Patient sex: M
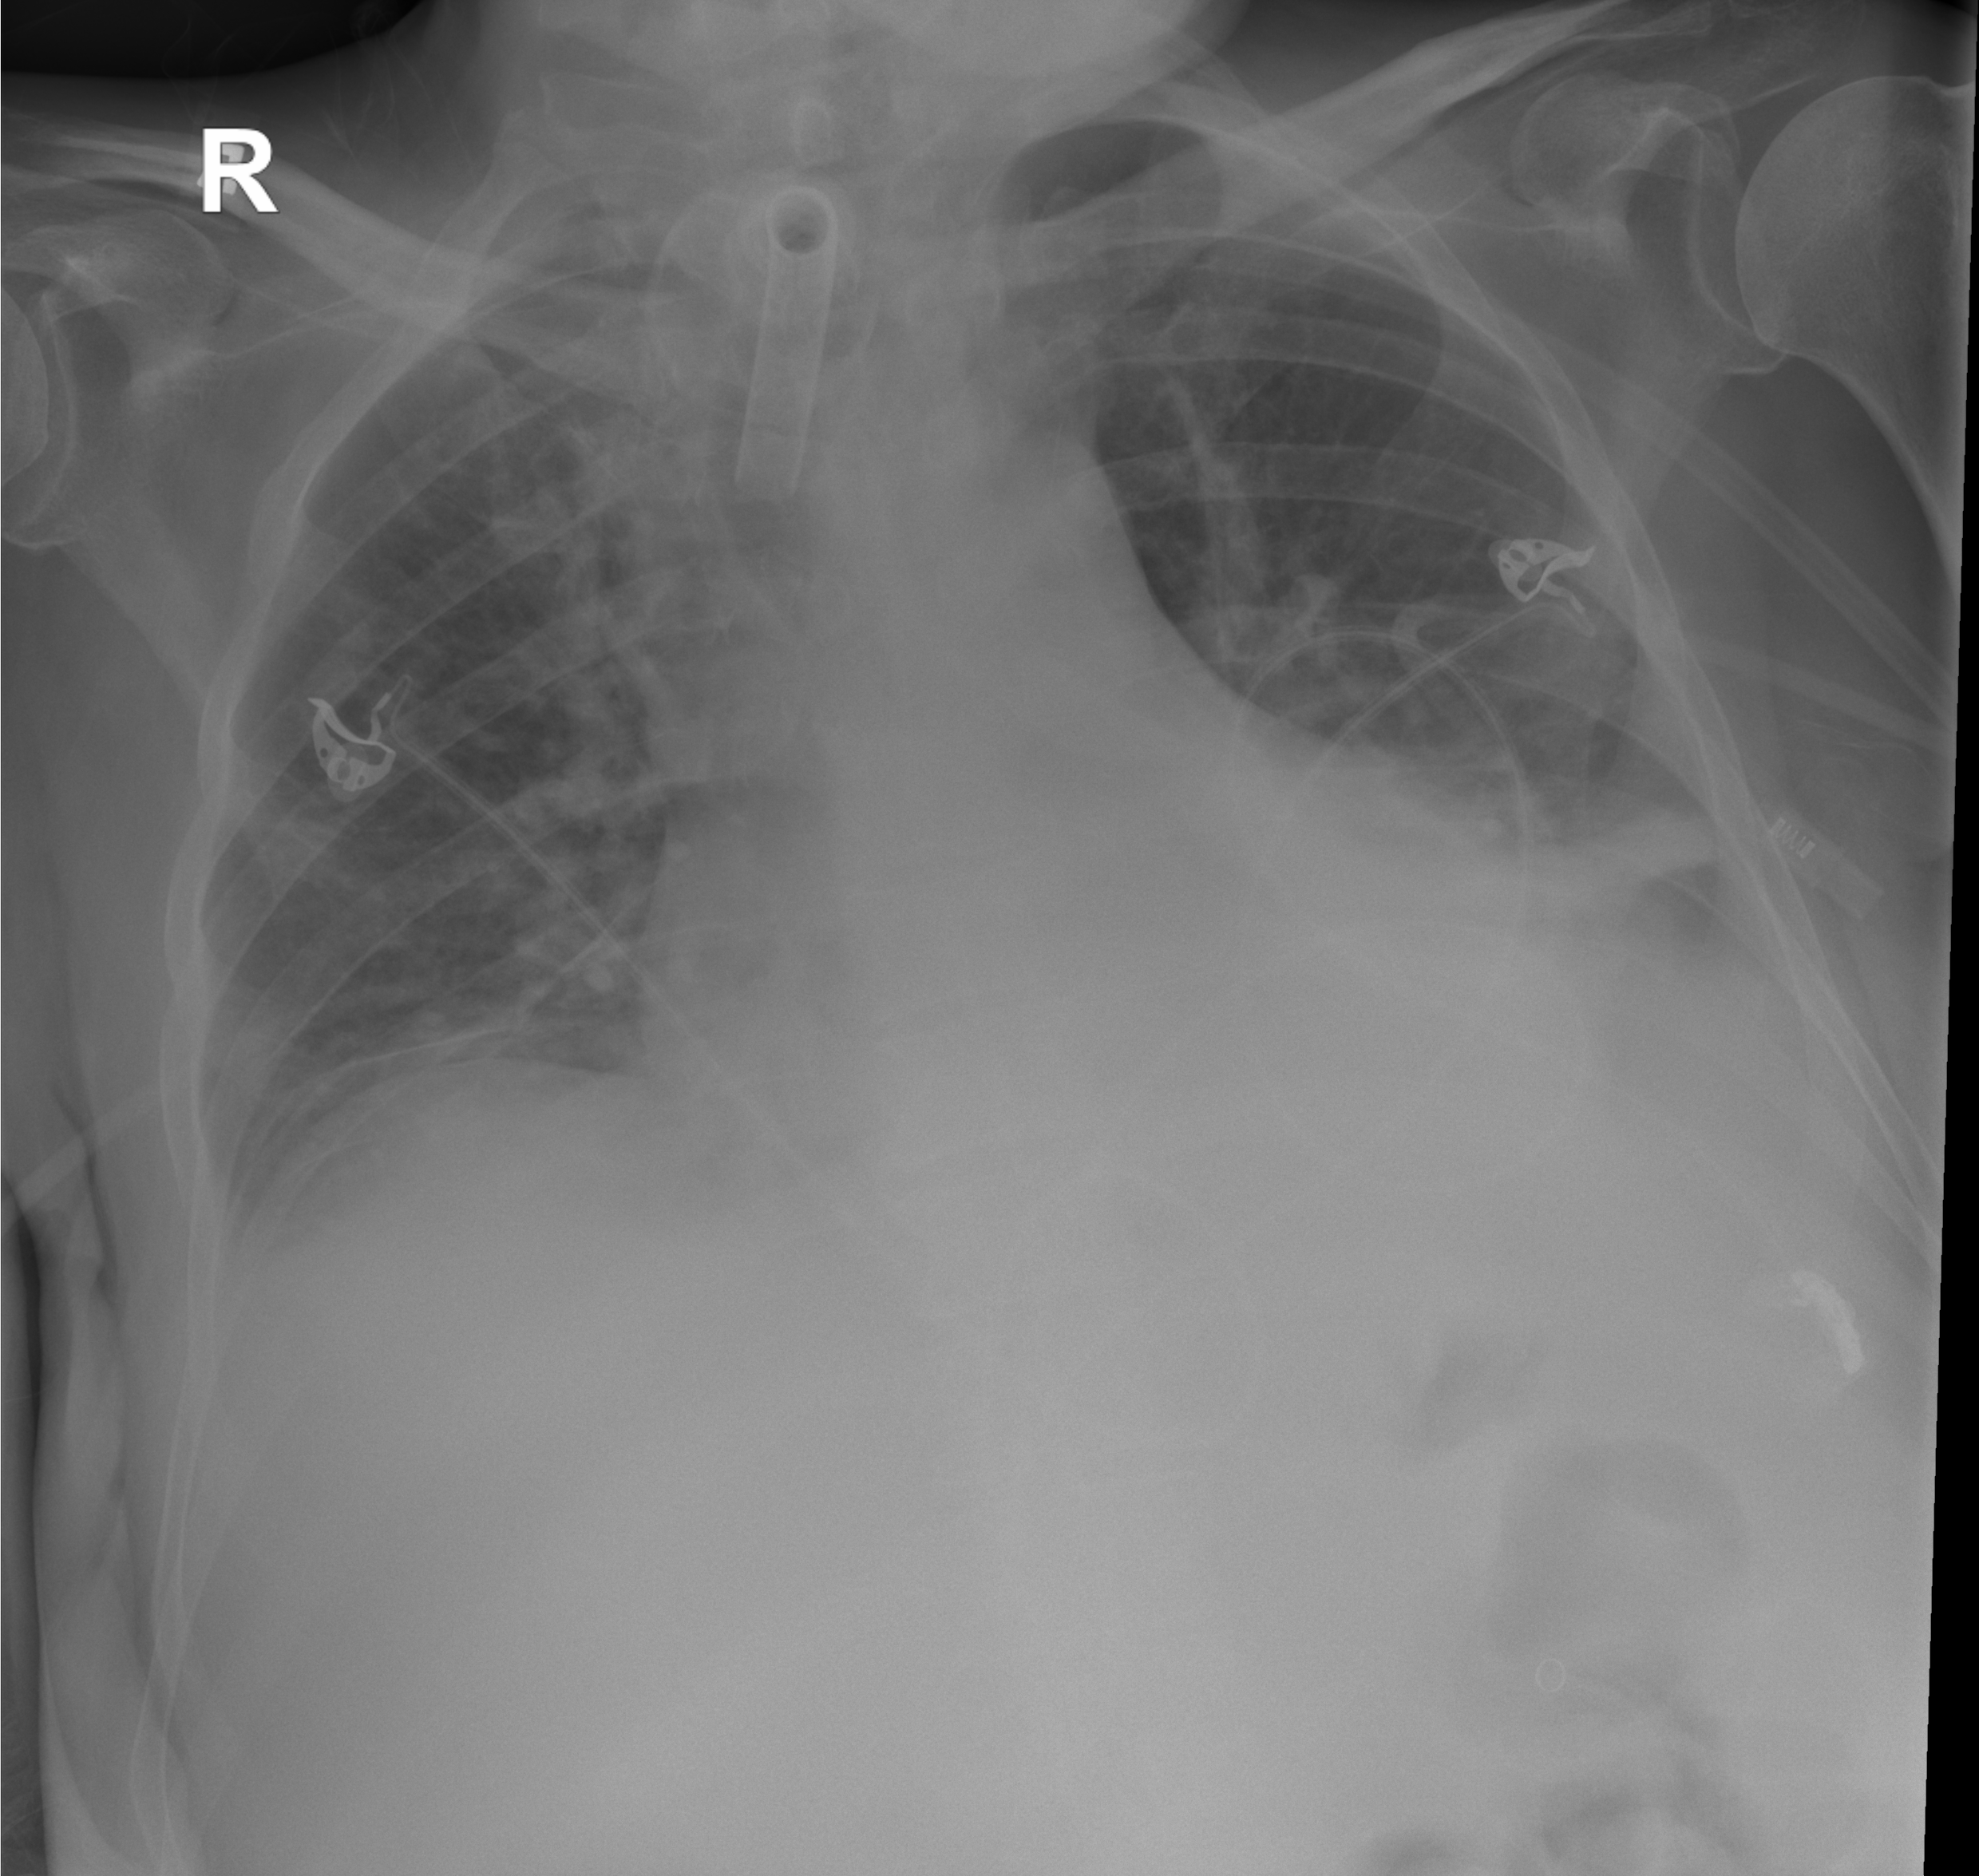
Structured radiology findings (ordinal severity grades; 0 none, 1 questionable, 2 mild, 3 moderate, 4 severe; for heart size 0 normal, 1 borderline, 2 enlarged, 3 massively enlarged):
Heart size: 2
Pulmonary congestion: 2
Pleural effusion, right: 0
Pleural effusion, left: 2
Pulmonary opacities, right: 0
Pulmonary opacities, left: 0
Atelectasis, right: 1
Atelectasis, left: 2